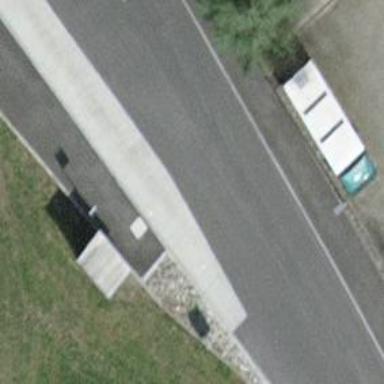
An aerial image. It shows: Bus stop equipped with public transport stop position.